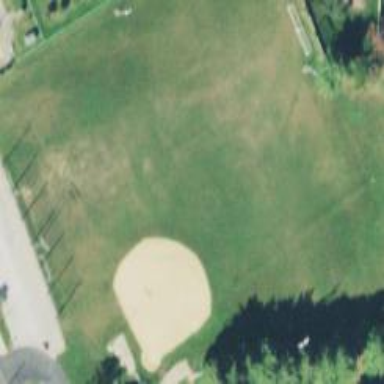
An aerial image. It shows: Baseball pitch for leisure and sports activities.